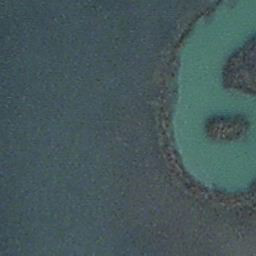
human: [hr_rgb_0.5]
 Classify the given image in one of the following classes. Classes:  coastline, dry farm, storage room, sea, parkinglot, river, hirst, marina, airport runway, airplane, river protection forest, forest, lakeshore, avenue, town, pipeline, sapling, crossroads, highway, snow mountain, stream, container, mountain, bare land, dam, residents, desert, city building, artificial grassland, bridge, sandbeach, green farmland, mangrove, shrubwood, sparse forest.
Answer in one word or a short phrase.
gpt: stream